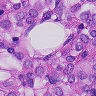
Metastatic tissue present: yes